Question: I have a '<ul/>' that is set up horizontally, and is contained within a '<div/>' so that when the '<ul/>' overflows, you can scroll the '<div/>' to see the rest. It looks something like this:
<URL>

'''
<div>
<ul>
<li>HEADER</li>
<li>Item1</li>
<li>Item2</li>
<!-- Additional items -->
</ul>
</div>
'''
'''
div {
white-space:nowrap; overflow-x:scroll; width:100%;}
ul {
list-style-type:none; }
li {
display:inline-block; }
'''
## Is there a way to "fix" the first element of the <ul/> in place while scrolling the overflow?
'"HEADER"' I realize there may not be an "elegant" solution for this.
I tried just making the '"HEADER"' item a separate element outside of the '<ul/>', but since I have the '<ul/>' width set to '100%', it makes the entire '<ul/>' overflow outside the browser window.
I tagged the question with <URL>' the element and "fix" it in place. That may be the answer, but I'm struggling with the specific implementation or whether there is a simpler way to accomplish this.
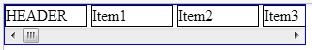
Answer: Based on your fiddle, just change/add the following CSS: (<URL>
'''
ul {
list-style-type:none;
margin-left: 85px;
}
li:first-child {
position: fixed;
margin-left: -85px;
background-color: white;
}
'''
The background on the fixed header needs to be set so the scrolled 'li's aren't visible behind it.